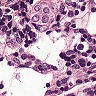
Metastatic tissue present: no